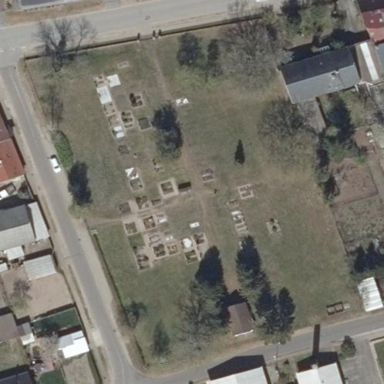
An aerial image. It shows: Cemetery.